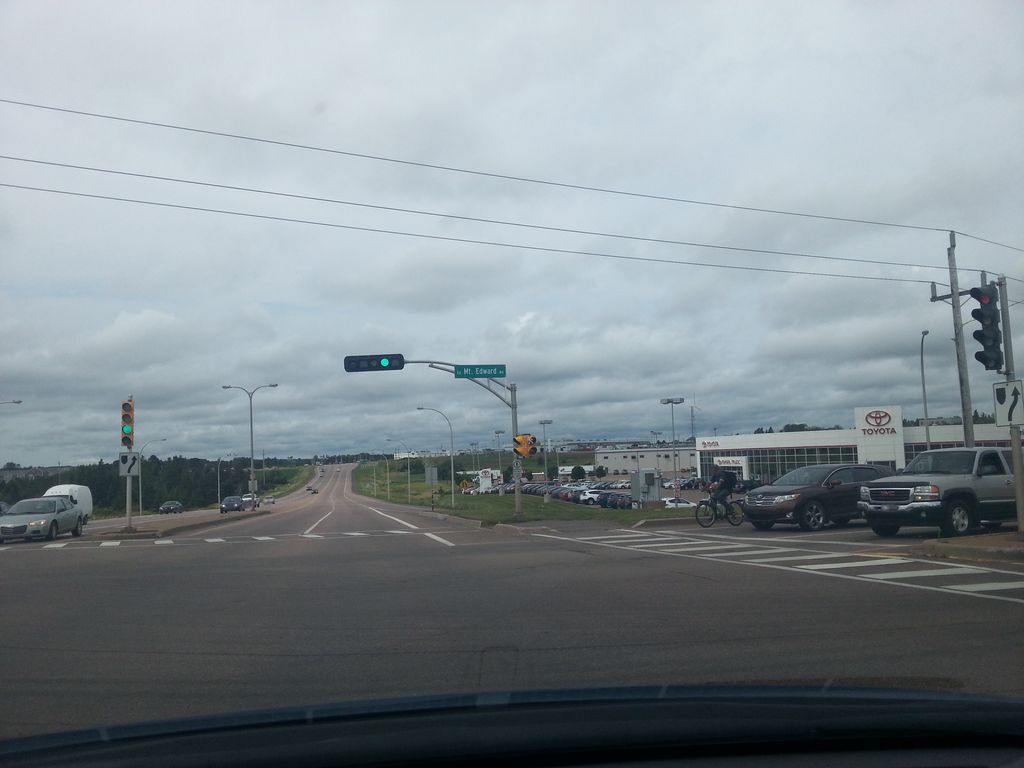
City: charlottetown